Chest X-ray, PA view. Patient: 51 years old, sex F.
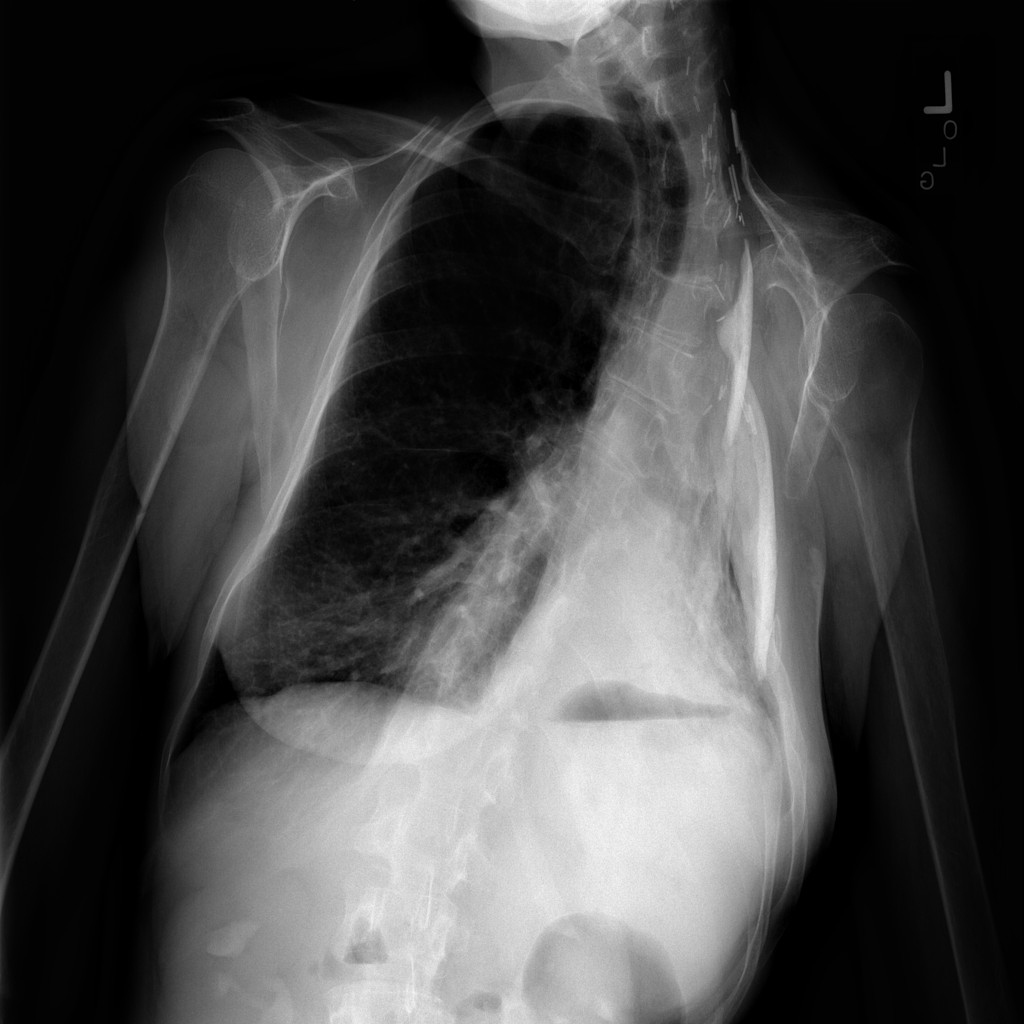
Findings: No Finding